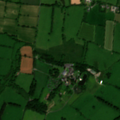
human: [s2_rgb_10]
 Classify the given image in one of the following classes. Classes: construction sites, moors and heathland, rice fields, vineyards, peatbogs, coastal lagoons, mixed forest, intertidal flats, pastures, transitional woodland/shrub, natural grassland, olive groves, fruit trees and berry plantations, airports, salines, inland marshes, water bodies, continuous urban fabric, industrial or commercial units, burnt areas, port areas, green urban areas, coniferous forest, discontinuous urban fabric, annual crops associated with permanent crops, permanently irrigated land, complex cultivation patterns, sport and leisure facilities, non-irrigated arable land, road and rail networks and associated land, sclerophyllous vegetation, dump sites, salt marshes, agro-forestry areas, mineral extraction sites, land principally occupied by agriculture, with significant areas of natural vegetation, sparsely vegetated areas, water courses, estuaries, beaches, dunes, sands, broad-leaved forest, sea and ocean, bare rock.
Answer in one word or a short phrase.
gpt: pastures, land principally occupied by agriculture, with significant areas of natural vegetation